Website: walmart
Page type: address-validator
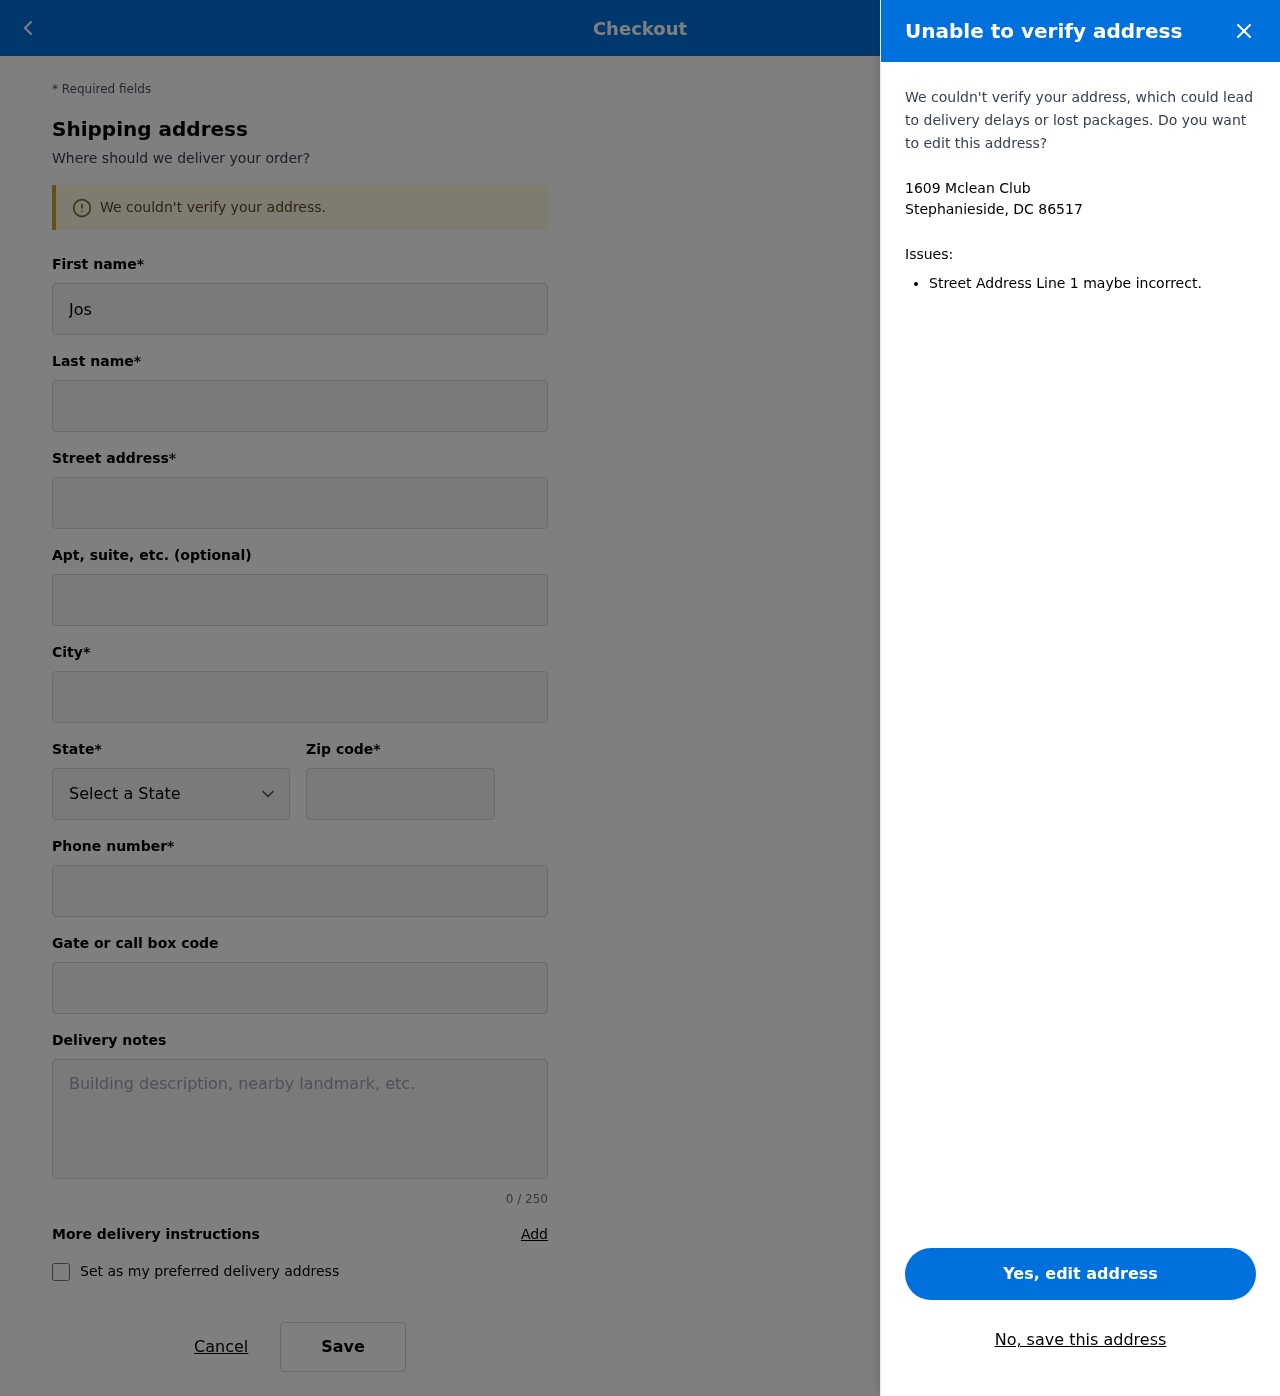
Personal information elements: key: PII_CITY_STATE_ZIP
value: Stephanieside, DC 86517
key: PII_STATE_ABBR
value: DC
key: PII_STREET
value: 1609 Mclean Club
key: PII_FIRSTNAME
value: Jose
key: PII_LASTNAME
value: Velazquez
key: PII_STREET2
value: Apt. 745
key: PII_CITY
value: Stephanieside
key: PII_POSTCODE
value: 86517
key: PII_PHONE
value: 4502099721
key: PII_SECURITY_CODE
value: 619